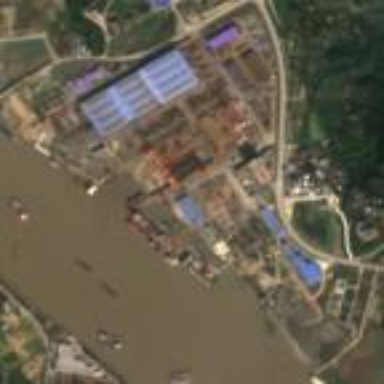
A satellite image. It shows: Industrial area designated as shipyard.